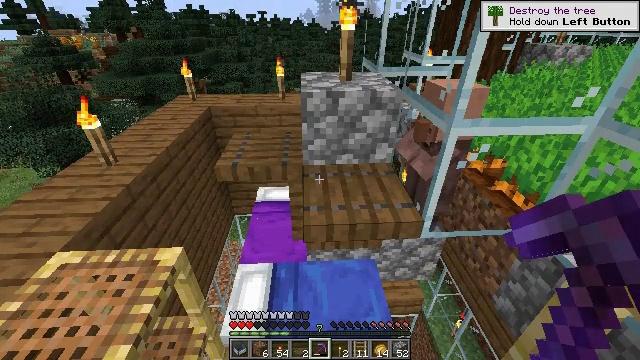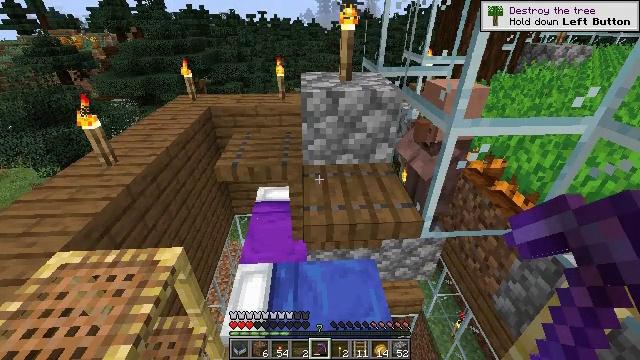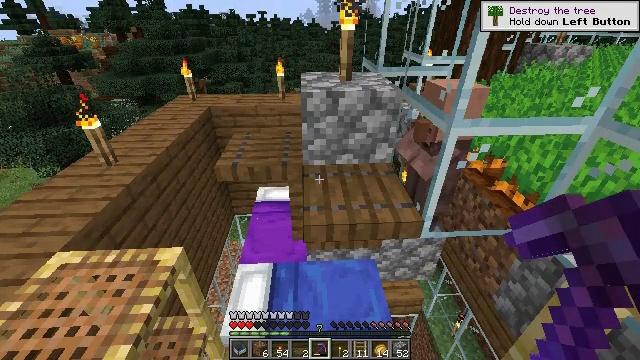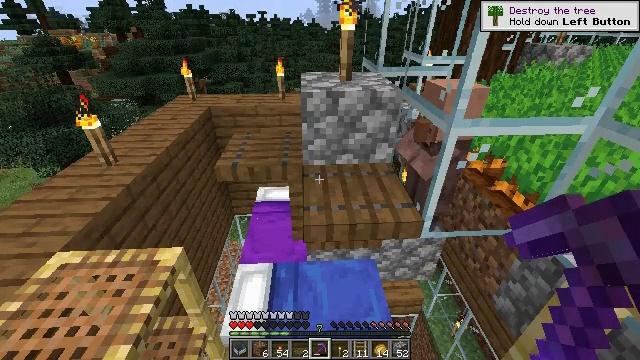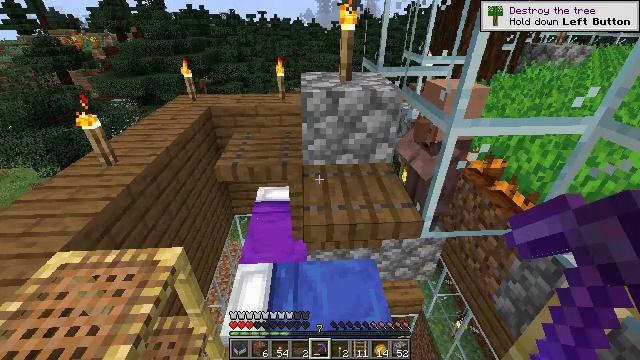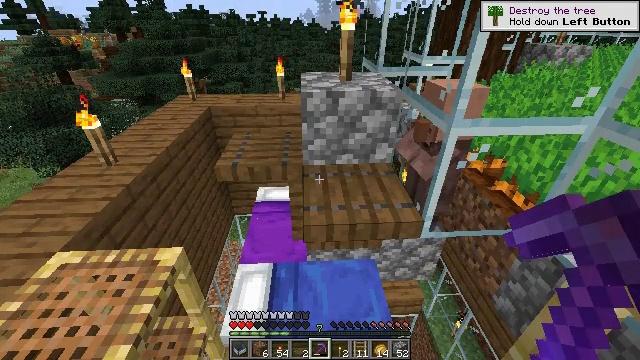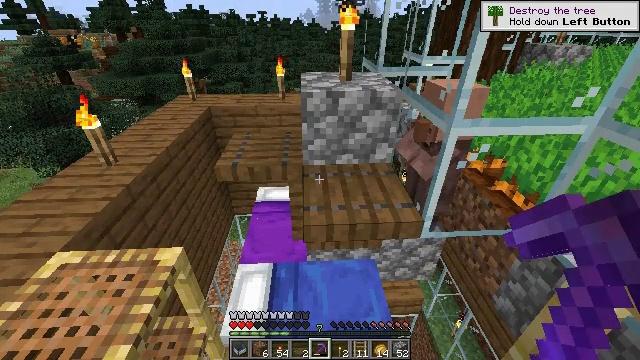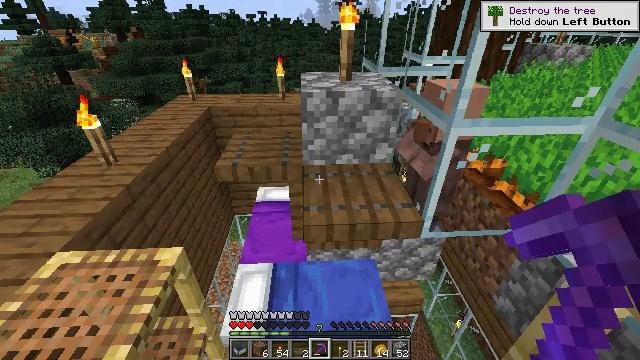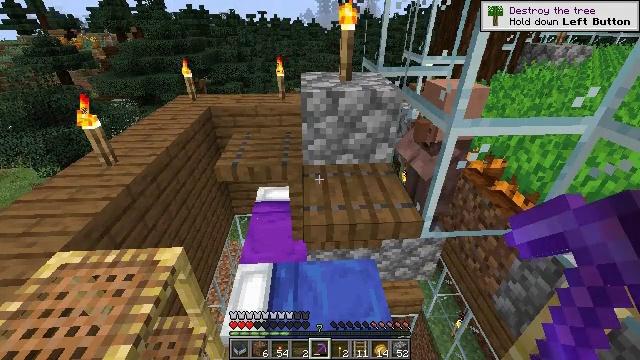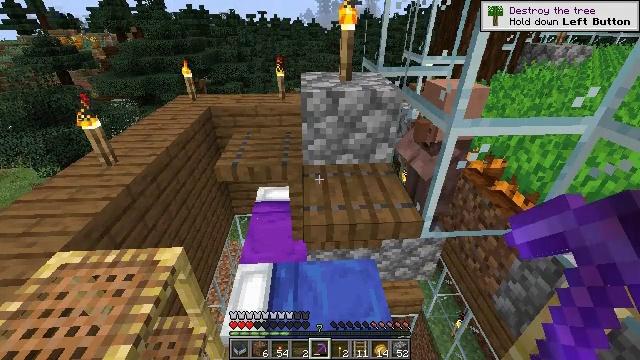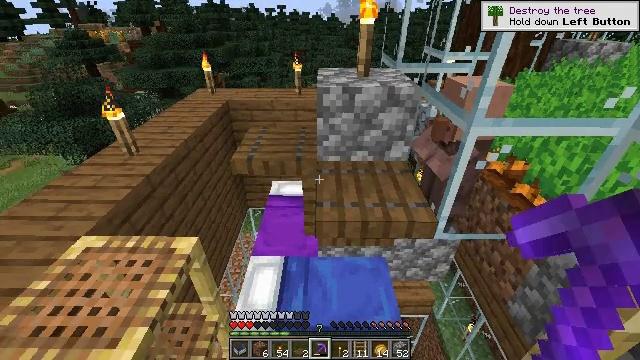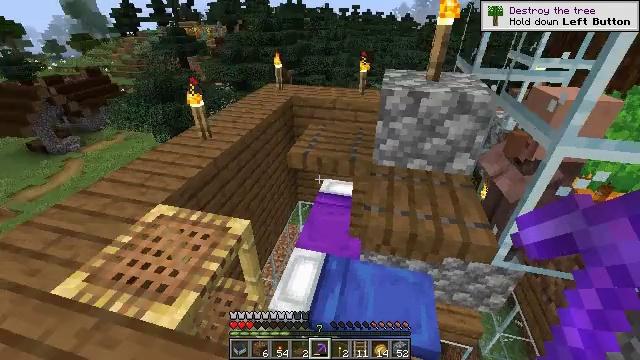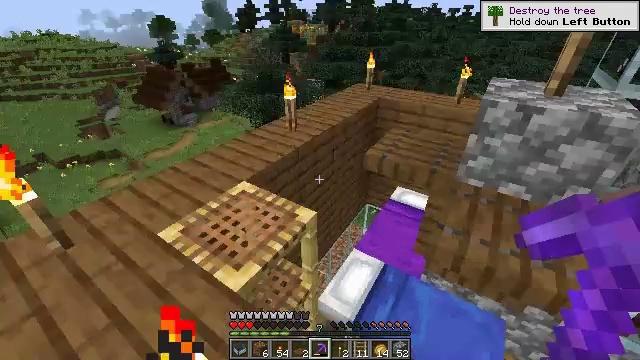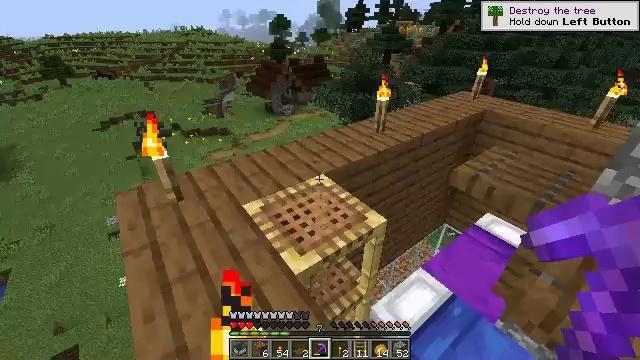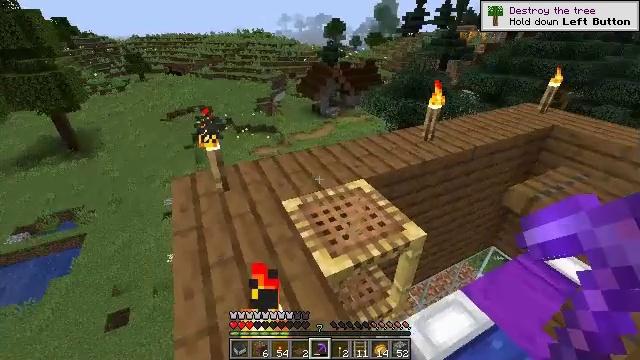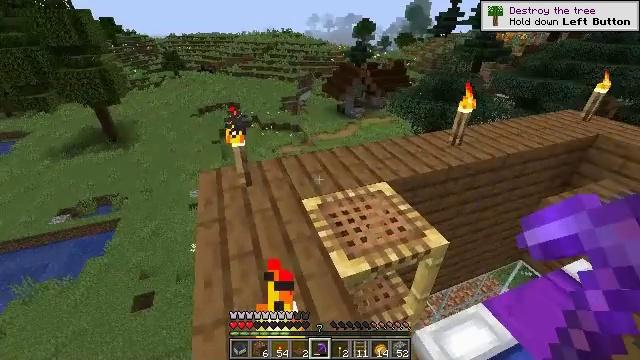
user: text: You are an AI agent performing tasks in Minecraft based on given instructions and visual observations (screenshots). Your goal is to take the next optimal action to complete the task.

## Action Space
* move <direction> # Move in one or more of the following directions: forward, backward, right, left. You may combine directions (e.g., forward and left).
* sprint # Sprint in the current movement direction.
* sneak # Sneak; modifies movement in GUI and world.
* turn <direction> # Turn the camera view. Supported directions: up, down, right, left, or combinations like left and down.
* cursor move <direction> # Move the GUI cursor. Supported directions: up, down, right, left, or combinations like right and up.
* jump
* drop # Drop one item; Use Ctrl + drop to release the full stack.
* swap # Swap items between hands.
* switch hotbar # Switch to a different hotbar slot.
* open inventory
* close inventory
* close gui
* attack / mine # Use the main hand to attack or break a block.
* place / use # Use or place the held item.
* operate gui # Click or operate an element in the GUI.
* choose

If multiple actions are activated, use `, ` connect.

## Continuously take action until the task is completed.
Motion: motion action
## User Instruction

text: Retrieve the torch.
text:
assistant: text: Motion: no_op
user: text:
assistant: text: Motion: no_op
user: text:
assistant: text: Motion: no_op
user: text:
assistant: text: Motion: no_op
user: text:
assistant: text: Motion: no_op
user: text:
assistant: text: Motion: no_op
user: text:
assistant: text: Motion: no_op
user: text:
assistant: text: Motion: no_op
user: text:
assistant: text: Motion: no_op
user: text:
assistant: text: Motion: turn left
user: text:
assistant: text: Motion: turn left
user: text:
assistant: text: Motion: turn left
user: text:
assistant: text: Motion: turn left
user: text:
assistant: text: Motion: turn left
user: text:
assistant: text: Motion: turn left
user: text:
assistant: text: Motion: turn left
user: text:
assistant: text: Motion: turn left
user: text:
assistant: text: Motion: turn left
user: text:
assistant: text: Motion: no_op
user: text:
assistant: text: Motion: turn left
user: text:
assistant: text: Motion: turn left
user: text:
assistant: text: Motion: no_op
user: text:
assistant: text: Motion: no_op
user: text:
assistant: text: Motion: no_op
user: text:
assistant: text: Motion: no_op
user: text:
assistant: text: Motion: no_op
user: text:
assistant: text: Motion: move forward
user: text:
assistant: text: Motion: move forward
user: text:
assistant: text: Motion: move forward
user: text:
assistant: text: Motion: move forward